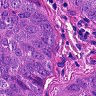
Metastatic tissue present: yes